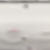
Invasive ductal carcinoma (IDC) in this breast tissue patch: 0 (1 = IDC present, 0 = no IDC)